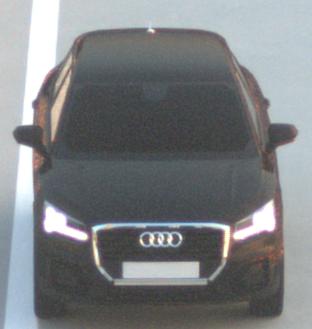
Make: Audi
Model: Q2
Model produced from: 2016
Model produced until: 2020
Doors: 5
Color: black
Road condition: dry road
Daytime: sunrise or sunset
Contrast: medium contrast